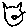
Label: cat